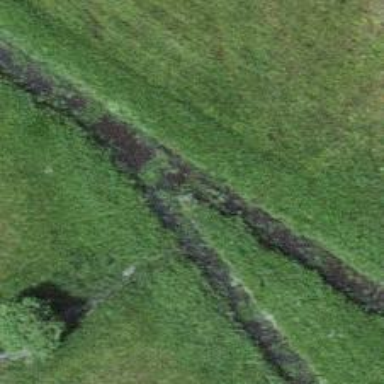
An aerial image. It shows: Ditch in the surroundings.